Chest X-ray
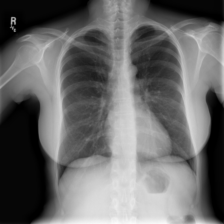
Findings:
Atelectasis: negative
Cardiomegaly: negative
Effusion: negative
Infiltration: negative
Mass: negative
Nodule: negative
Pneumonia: negative
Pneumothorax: negative
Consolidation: negative
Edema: negative
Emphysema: negative
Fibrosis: negative
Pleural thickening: negative
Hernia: negative